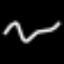
Label: squiggle